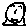
Label: smiley face